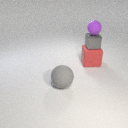
small purple rubber sphere above large red rubber cube